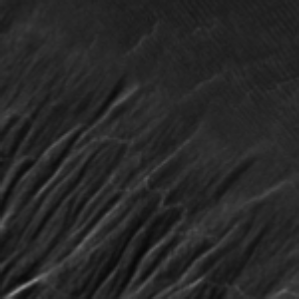
Label: frost